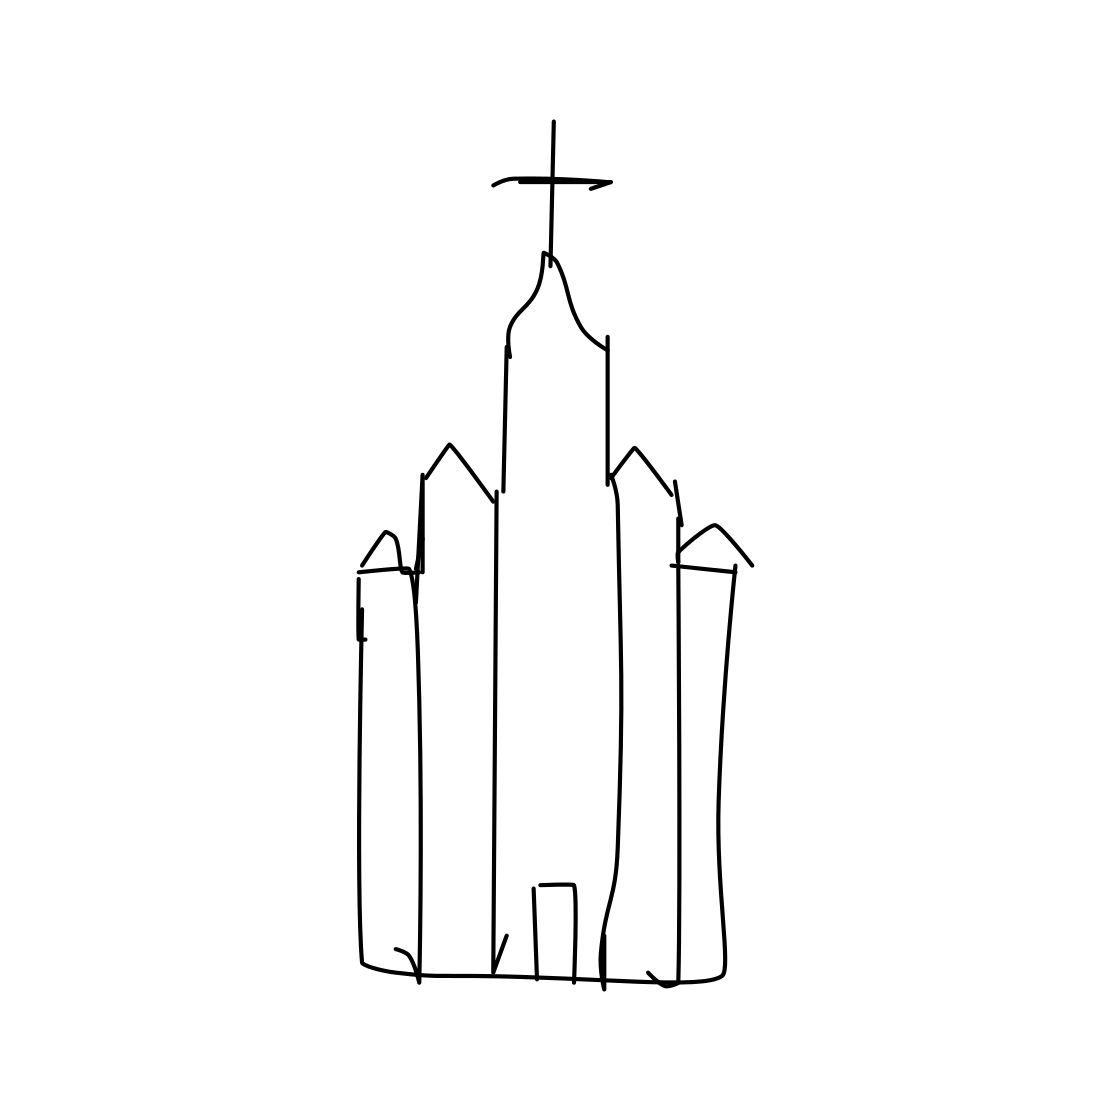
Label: church